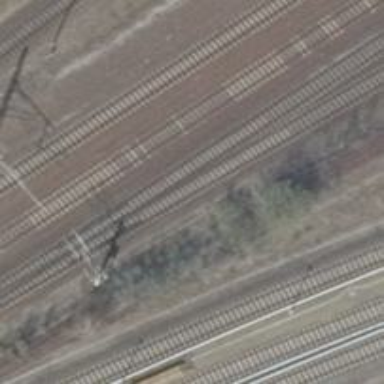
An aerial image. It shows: Electrified rail siding with contact line.